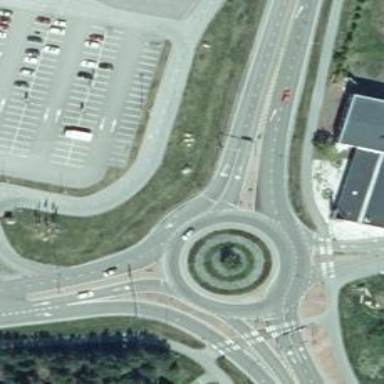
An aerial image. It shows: Secondary road with asphalt surface leading to roundabout.